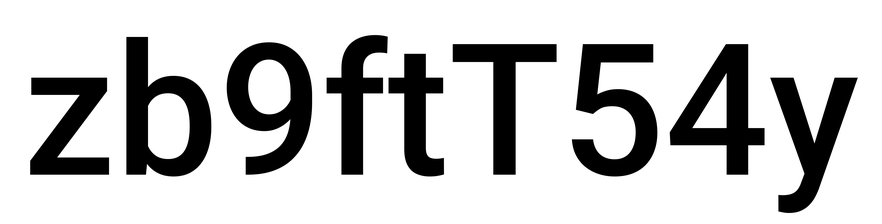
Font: Roboto_Medium